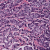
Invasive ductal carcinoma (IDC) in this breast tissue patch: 1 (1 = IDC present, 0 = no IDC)